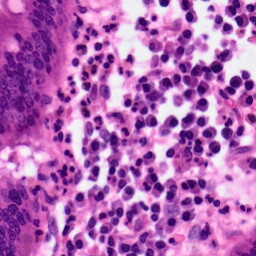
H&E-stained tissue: Pancreatic